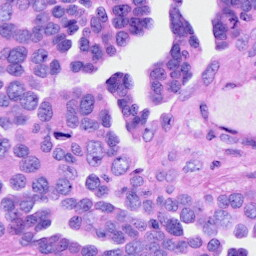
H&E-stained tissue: Ovarian